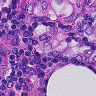
Metastatic tissue present: yes